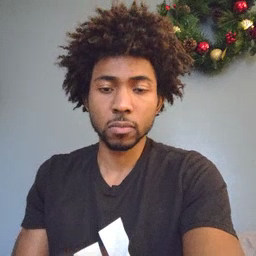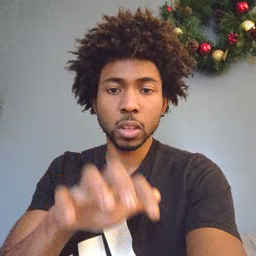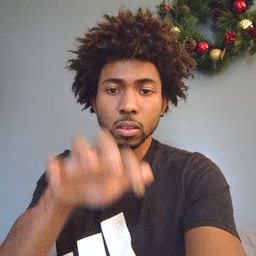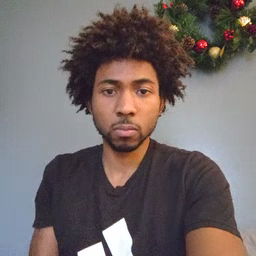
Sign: alligator